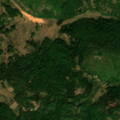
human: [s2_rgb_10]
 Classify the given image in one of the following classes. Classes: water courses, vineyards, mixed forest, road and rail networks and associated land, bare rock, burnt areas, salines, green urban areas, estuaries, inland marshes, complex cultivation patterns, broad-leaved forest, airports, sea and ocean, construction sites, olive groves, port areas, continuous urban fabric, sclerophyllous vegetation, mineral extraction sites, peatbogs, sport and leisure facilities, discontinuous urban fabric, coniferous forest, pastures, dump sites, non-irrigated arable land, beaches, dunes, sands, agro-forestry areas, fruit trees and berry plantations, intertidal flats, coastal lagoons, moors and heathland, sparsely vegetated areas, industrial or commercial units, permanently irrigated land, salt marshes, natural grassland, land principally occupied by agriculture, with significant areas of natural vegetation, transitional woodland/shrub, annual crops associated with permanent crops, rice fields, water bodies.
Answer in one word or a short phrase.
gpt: pastures, broad-leaved forest, natural grassland, transitional woodland/shrub